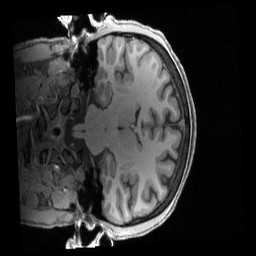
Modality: T1w
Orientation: coronal
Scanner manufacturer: siemens
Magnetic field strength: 3 T
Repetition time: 2.4 s
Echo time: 0.00222 s